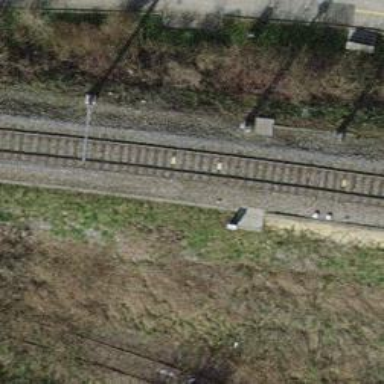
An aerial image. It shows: Railway signal.